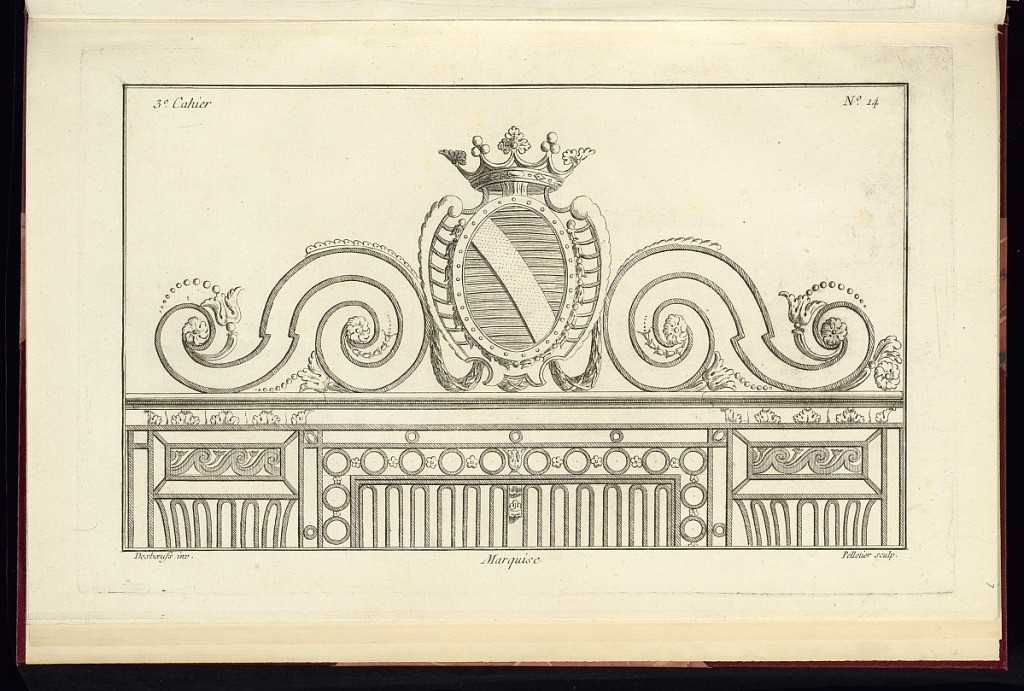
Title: Marquise
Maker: Laurent Desboeufs de Saint-Laurent, French, active 1763 – 1776
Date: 1772–77
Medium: Etching and engraving on paper
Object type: Print
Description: A design for the upper section of wrought-iron gates and grilles with an ornamental gate crown featuring coat of arms with an oval topped by a crown flanked by scrolls, fleurons, rosettes, and festoons. The gates feature roundels, acanthus leaves, rosettes, and wave patterns. The plate is titled, numbered, and signed.